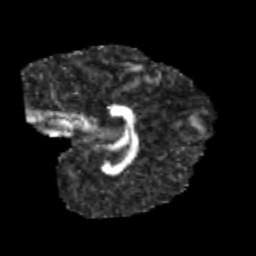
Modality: FA
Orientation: sagittal
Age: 11
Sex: female
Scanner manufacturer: siemens
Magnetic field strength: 3 T
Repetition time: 3.8 s
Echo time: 0.07 s